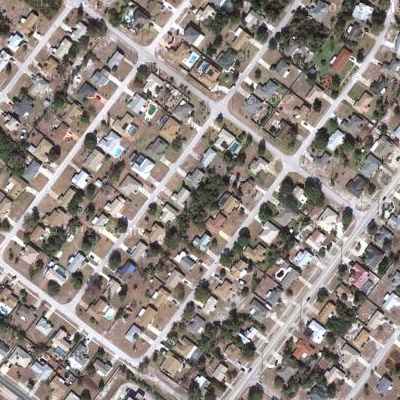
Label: fResident